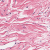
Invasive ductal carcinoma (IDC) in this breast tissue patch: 0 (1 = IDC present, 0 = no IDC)